Question: I'd like to know if there is a way to active the option "Merge Liferay public pages" by default for all the portal's user.
This option can be set here (have a look at the screenshot) :
Control panel > Personal site > Site Pages > Public Pages > Advanced.

I searched the portal properties options but didn't find anything.
If there is a way to set it through a hook, I'm also interested.
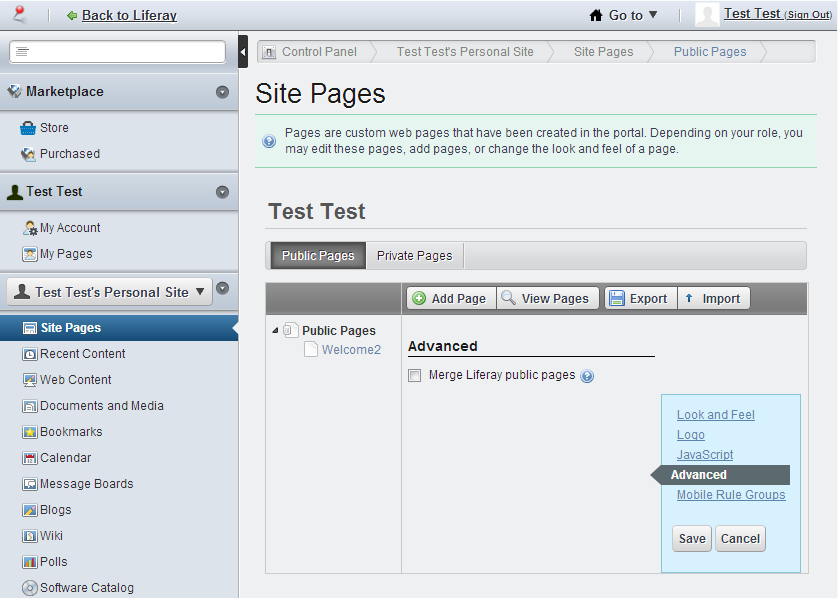
Answer: I found a solution.
I added a bit of code to my AutoLogin hook (see Liferay auto.login.hook property which can be set in the <URL>.
It's easy to set the "merge public page" option with the GroupServiceUtil class :
'''
GroupServiceUtil.updateGroup(user.getGroupId(), "mergeGuestPublicPages=true");
'''
If a "com.liferay.portal.security.auth.PrincipalException: PermissionChecker not initi
alized" error is raised. It's necessary to first initialize the permission checker. Here is a way to do it:
'''
Company company = PortalUtil.getCompany(request);
Role adminRole = RoleLocalServiceUtil.getRole(company.getCompanyId(),"Administrator");
List<User> adminUsers = UserLocalServiceUtil.getRoleUsers(adminRole.getRoleId());
PrincipalThreadLocal.setName(adminUsers.get(0).getUserId());
try {
PermissionChecker permissionChecker = PermissionCheckerFactoryUtil.create(adminUsers.get(0));
PermissionThreadLocal.setPermissionChecker(permissionChecker);
} catch (Exception e) {
e.printStackTrace();
}
'''